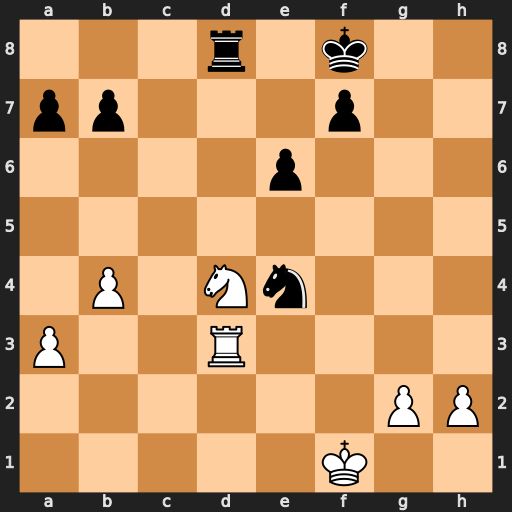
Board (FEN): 3r1k2/pp3p2/4p3/8/1P1Nn3/P2R4/6PP/5K2
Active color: w
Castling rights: -
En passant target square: -
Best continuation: Nxe6+ fxe6 Rxd8+